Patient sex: M
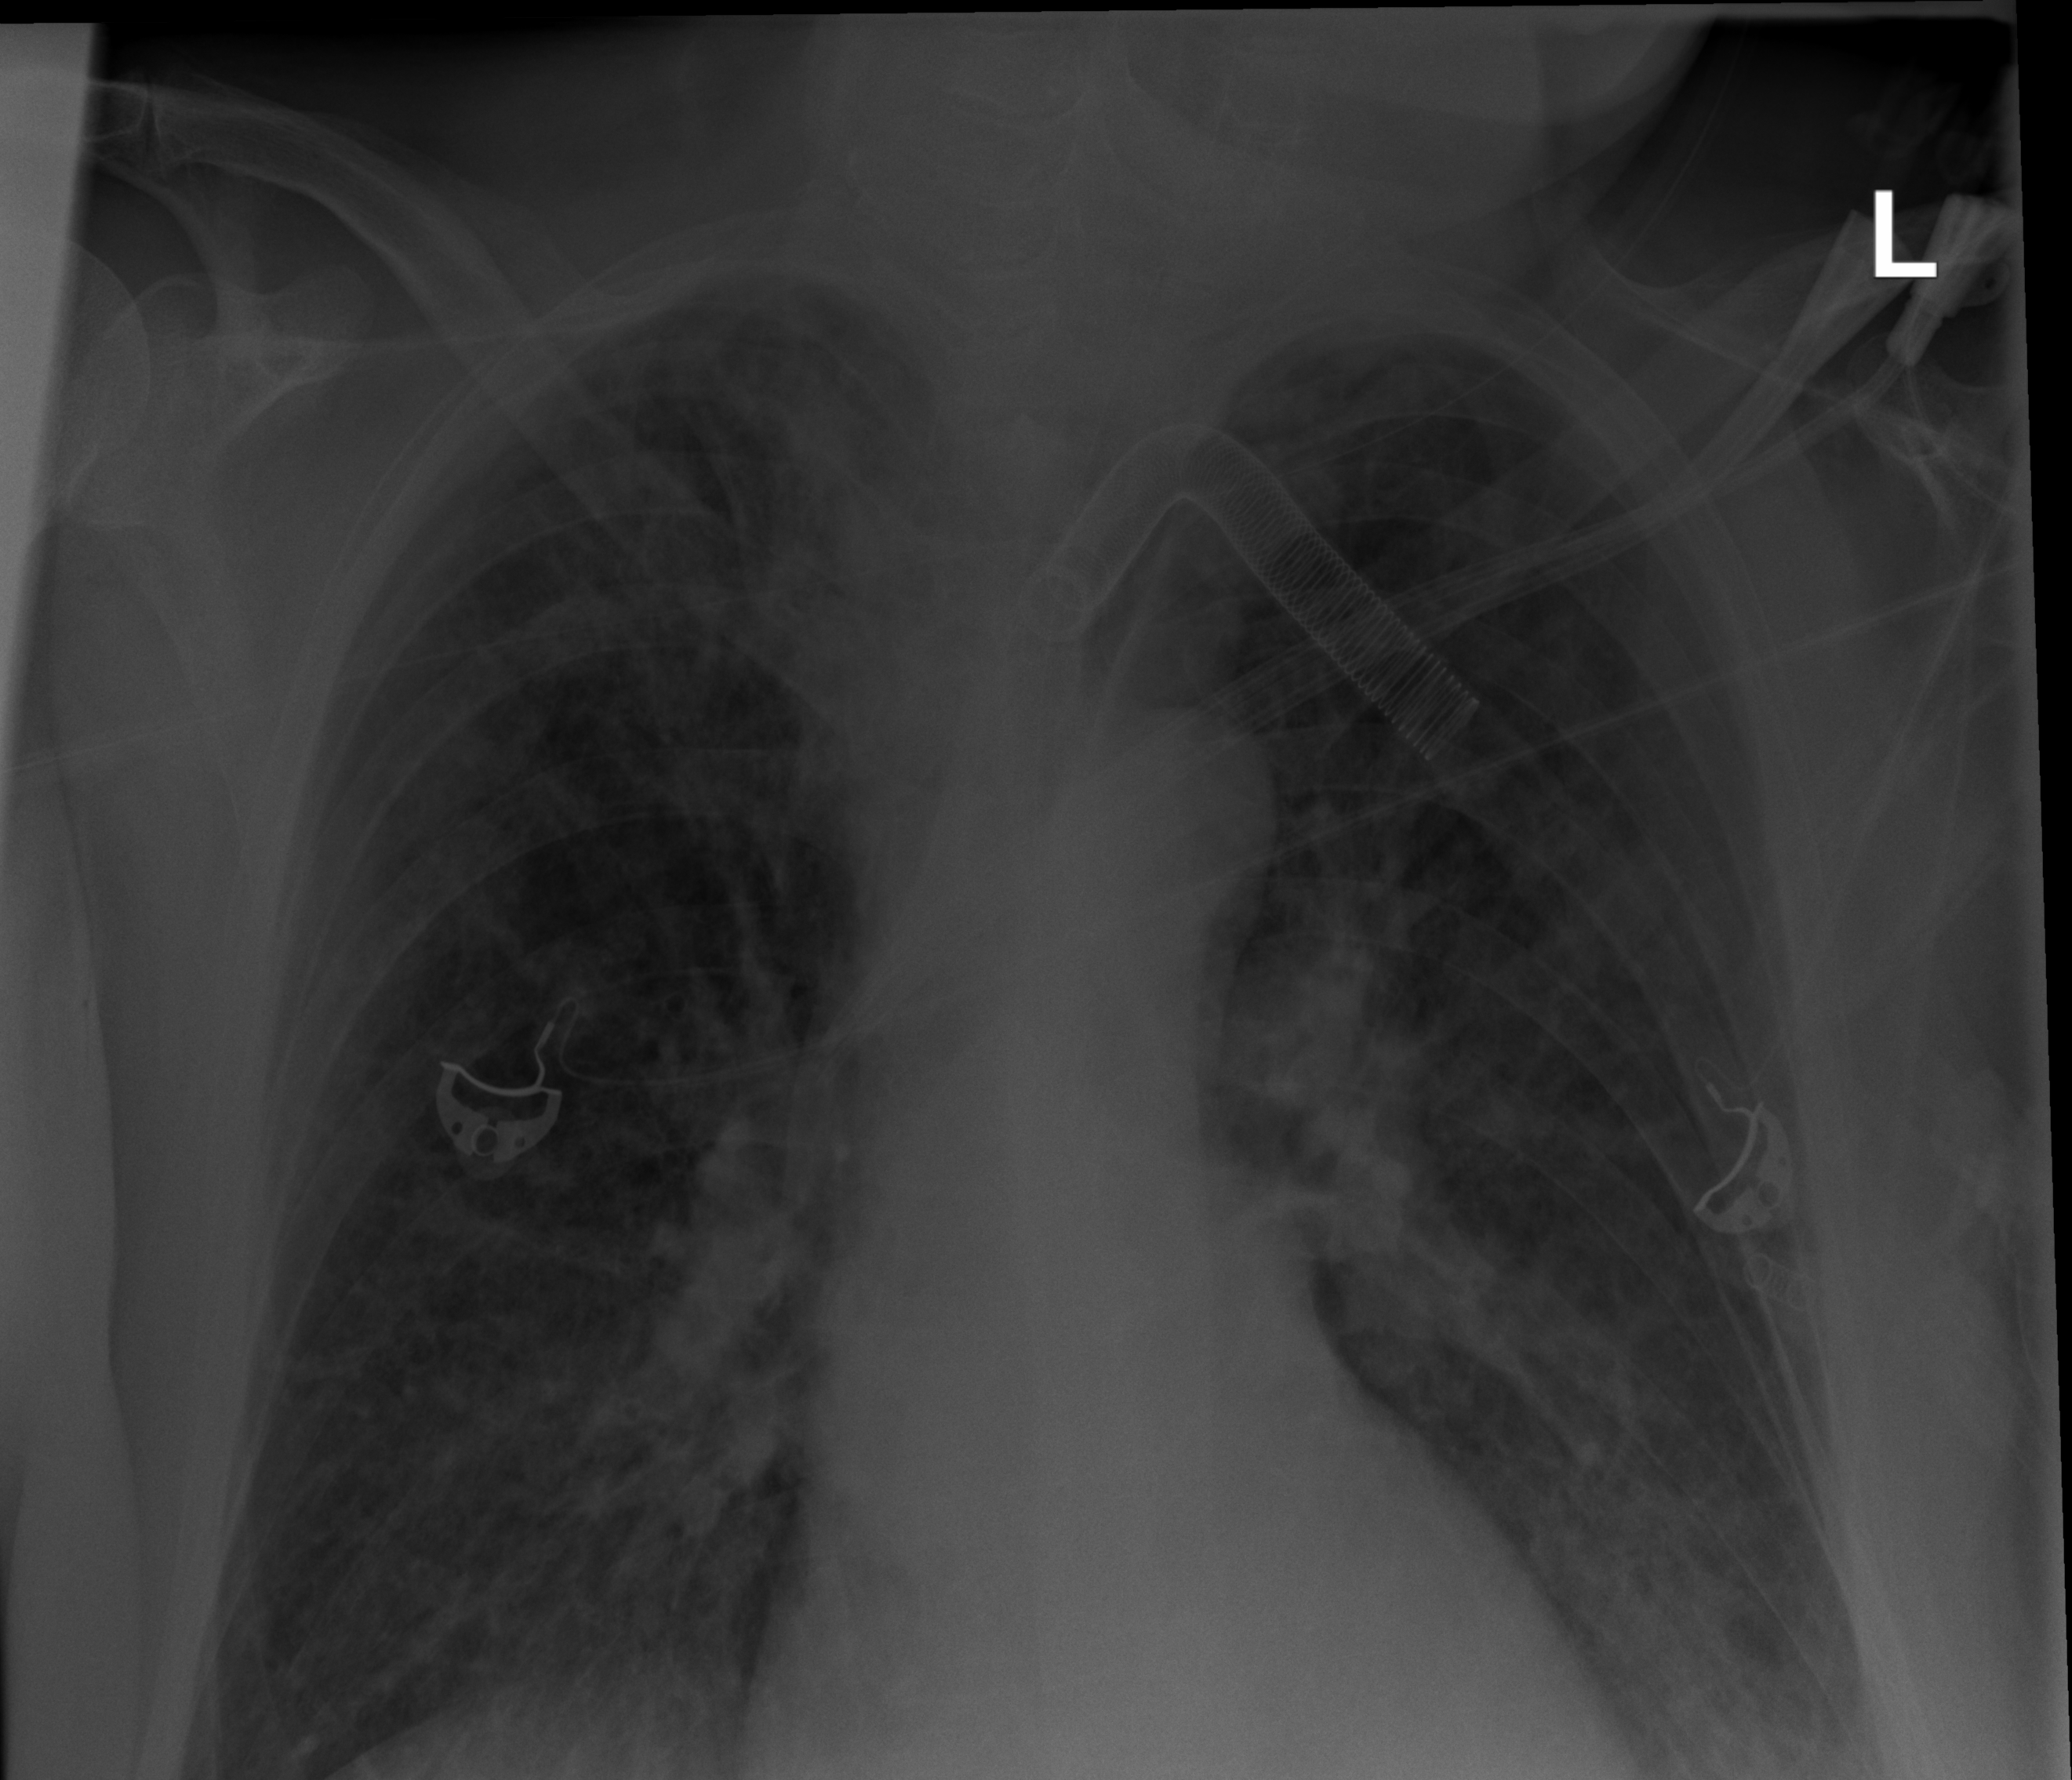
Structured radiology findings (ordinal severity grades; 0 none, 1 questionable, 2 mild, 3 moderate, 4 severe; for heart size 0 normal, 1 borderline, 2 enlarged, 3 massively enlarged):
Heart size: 0
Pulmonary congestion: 2
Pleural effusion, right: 0
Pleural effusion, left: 1
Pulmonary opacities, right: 1
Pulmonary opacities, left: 2
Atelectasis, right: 0
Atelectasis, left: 2